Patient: sex M, age 68
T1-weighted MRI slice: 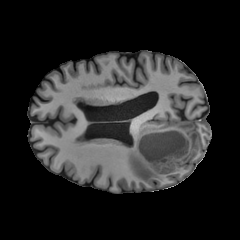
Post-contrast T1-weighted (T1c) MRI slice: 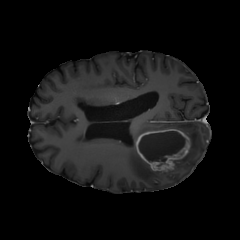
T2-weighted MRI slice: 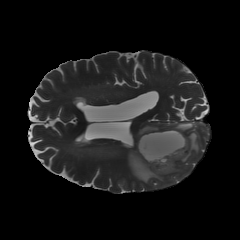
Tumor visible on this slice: yes
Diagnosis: Glioblastoma, IDH-wildtype
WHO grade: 4